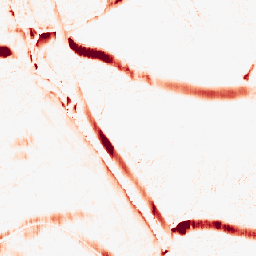
Category: morphological
Decomposition family: morphological_ellipse
Decomposition parameters: operation: opening
width: 20
height: 5
Upsampling method: nearest
Upsampling parameters: scale: 4
Upsampling scale: 4